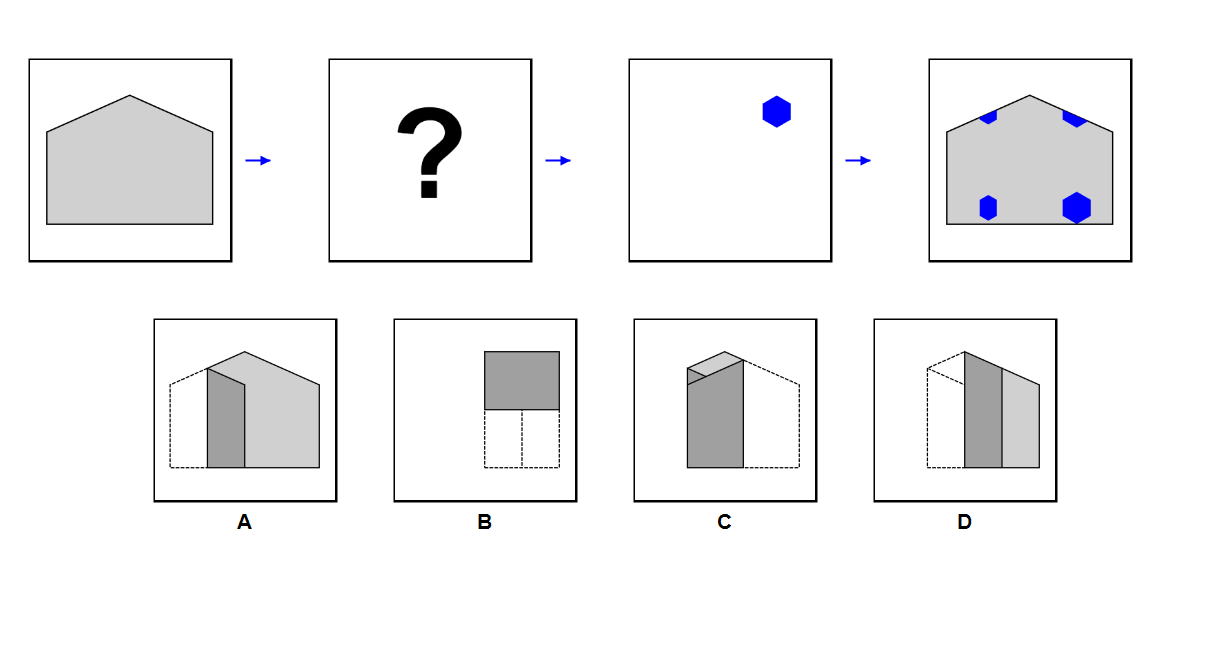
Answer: C